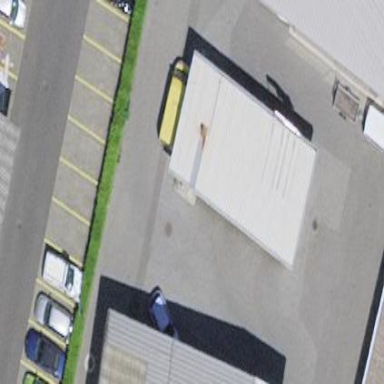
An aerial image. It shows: View of roof of building.